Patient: sex F, age 62
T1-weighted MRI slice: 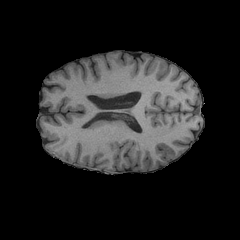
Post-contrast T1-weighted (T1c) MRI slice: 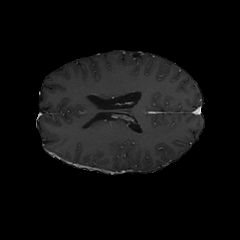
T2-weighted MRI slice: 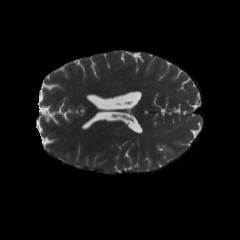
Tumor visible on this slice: no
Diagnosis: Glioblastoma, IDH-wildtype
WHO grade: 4